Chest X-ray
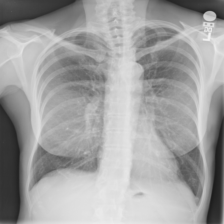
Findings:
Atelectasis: negative
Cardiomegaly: negative
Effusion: negative
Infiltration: negative
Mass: negative
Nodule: negative
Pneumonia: negative
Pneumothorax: negative
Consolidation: negative
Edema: negative
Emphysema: positive
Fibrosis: negative
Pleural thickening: negative
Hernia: negative